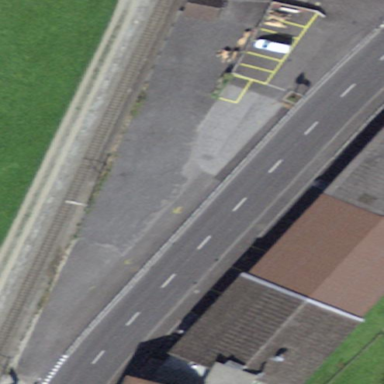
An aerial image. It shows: Parking area with surface.